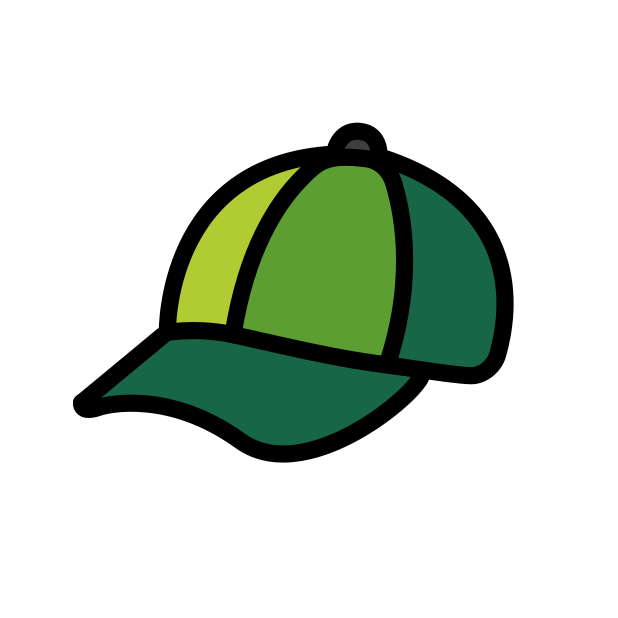
billed cap